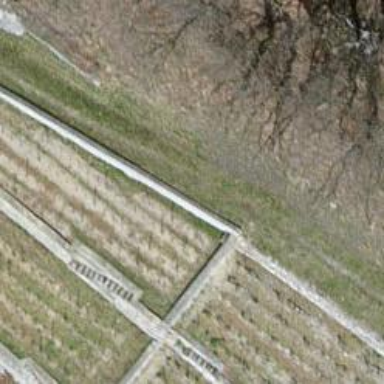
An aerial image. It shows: Retaining wall.